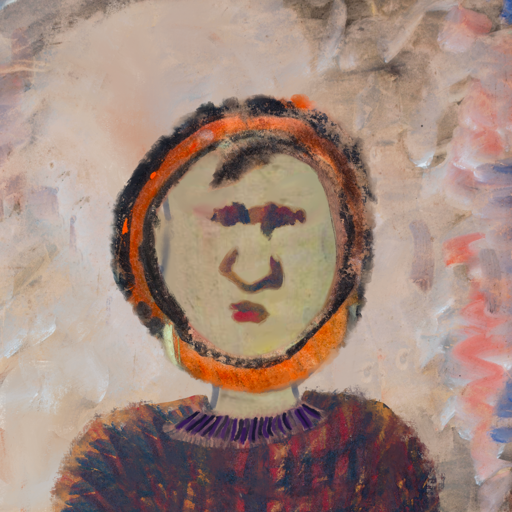
Background: Roy_Bahadur, Head And Neck Front: Hill_Girl, Face Front: In_The_Sun, Bust: In_The_Sun, Hair Front: Childish, Head Accessory: Blank, Second Necklace: Blank, Necklace: HillGirl, Baby: Blank